Question: I want to ask you about a problem I'm having with an iOS application related with the Localization. My application has some targets, we use the same application base personalized for every client, it means that every target has an own design, colors, fonts and desirably a different texts for every target views and labels.
We have a parametrisation to maintain this personalization on the application, but I have a problem with the localization. I would want to have a different bunch of localized strings for every target in the different languages, because maybe in one target a view have to show "Bike stations" but in another one "Car stations" (in the corresponding language).
I could have a unique localized file for every language with the different params adding a prefix for every target string, but that is not so maintainable. I'm trying to find a way to maintain the structure simple having the same literals for every app changing only the texts that every client wants on every label.
I tried to defined two different Localizable files and asign every one of them to a unique target, as you see on the image below

But when I open my second target, any localizable string is recognized
Do you know what could be my problem or how can I do to define different localize files in multiple languages for every target?
Thanks in advance for your help :)
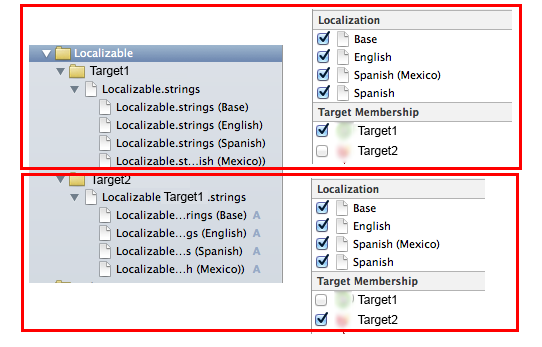
Answer: I have a 'Translation' class where I have a 'forKey:NSString' method.
'''
NSString *text = NSLocalizedStringFromTable(key, @"Localizable_base", nil);
text = NSLocalizedStringWithDefaultValue(key,
@"Localizable_target",
[NSBundle mainBundle],
text,
nil);
if(!text)
text = key;
'''
First getting the default value. Then passing it as default value to the target specific. If you have strings that are not listed in base, first get the target-specific, check if there is a value and if not, set 'text' to the default.
you can also take a look to my old question that had to deal with different languages for targets:
<URL>